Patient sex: M
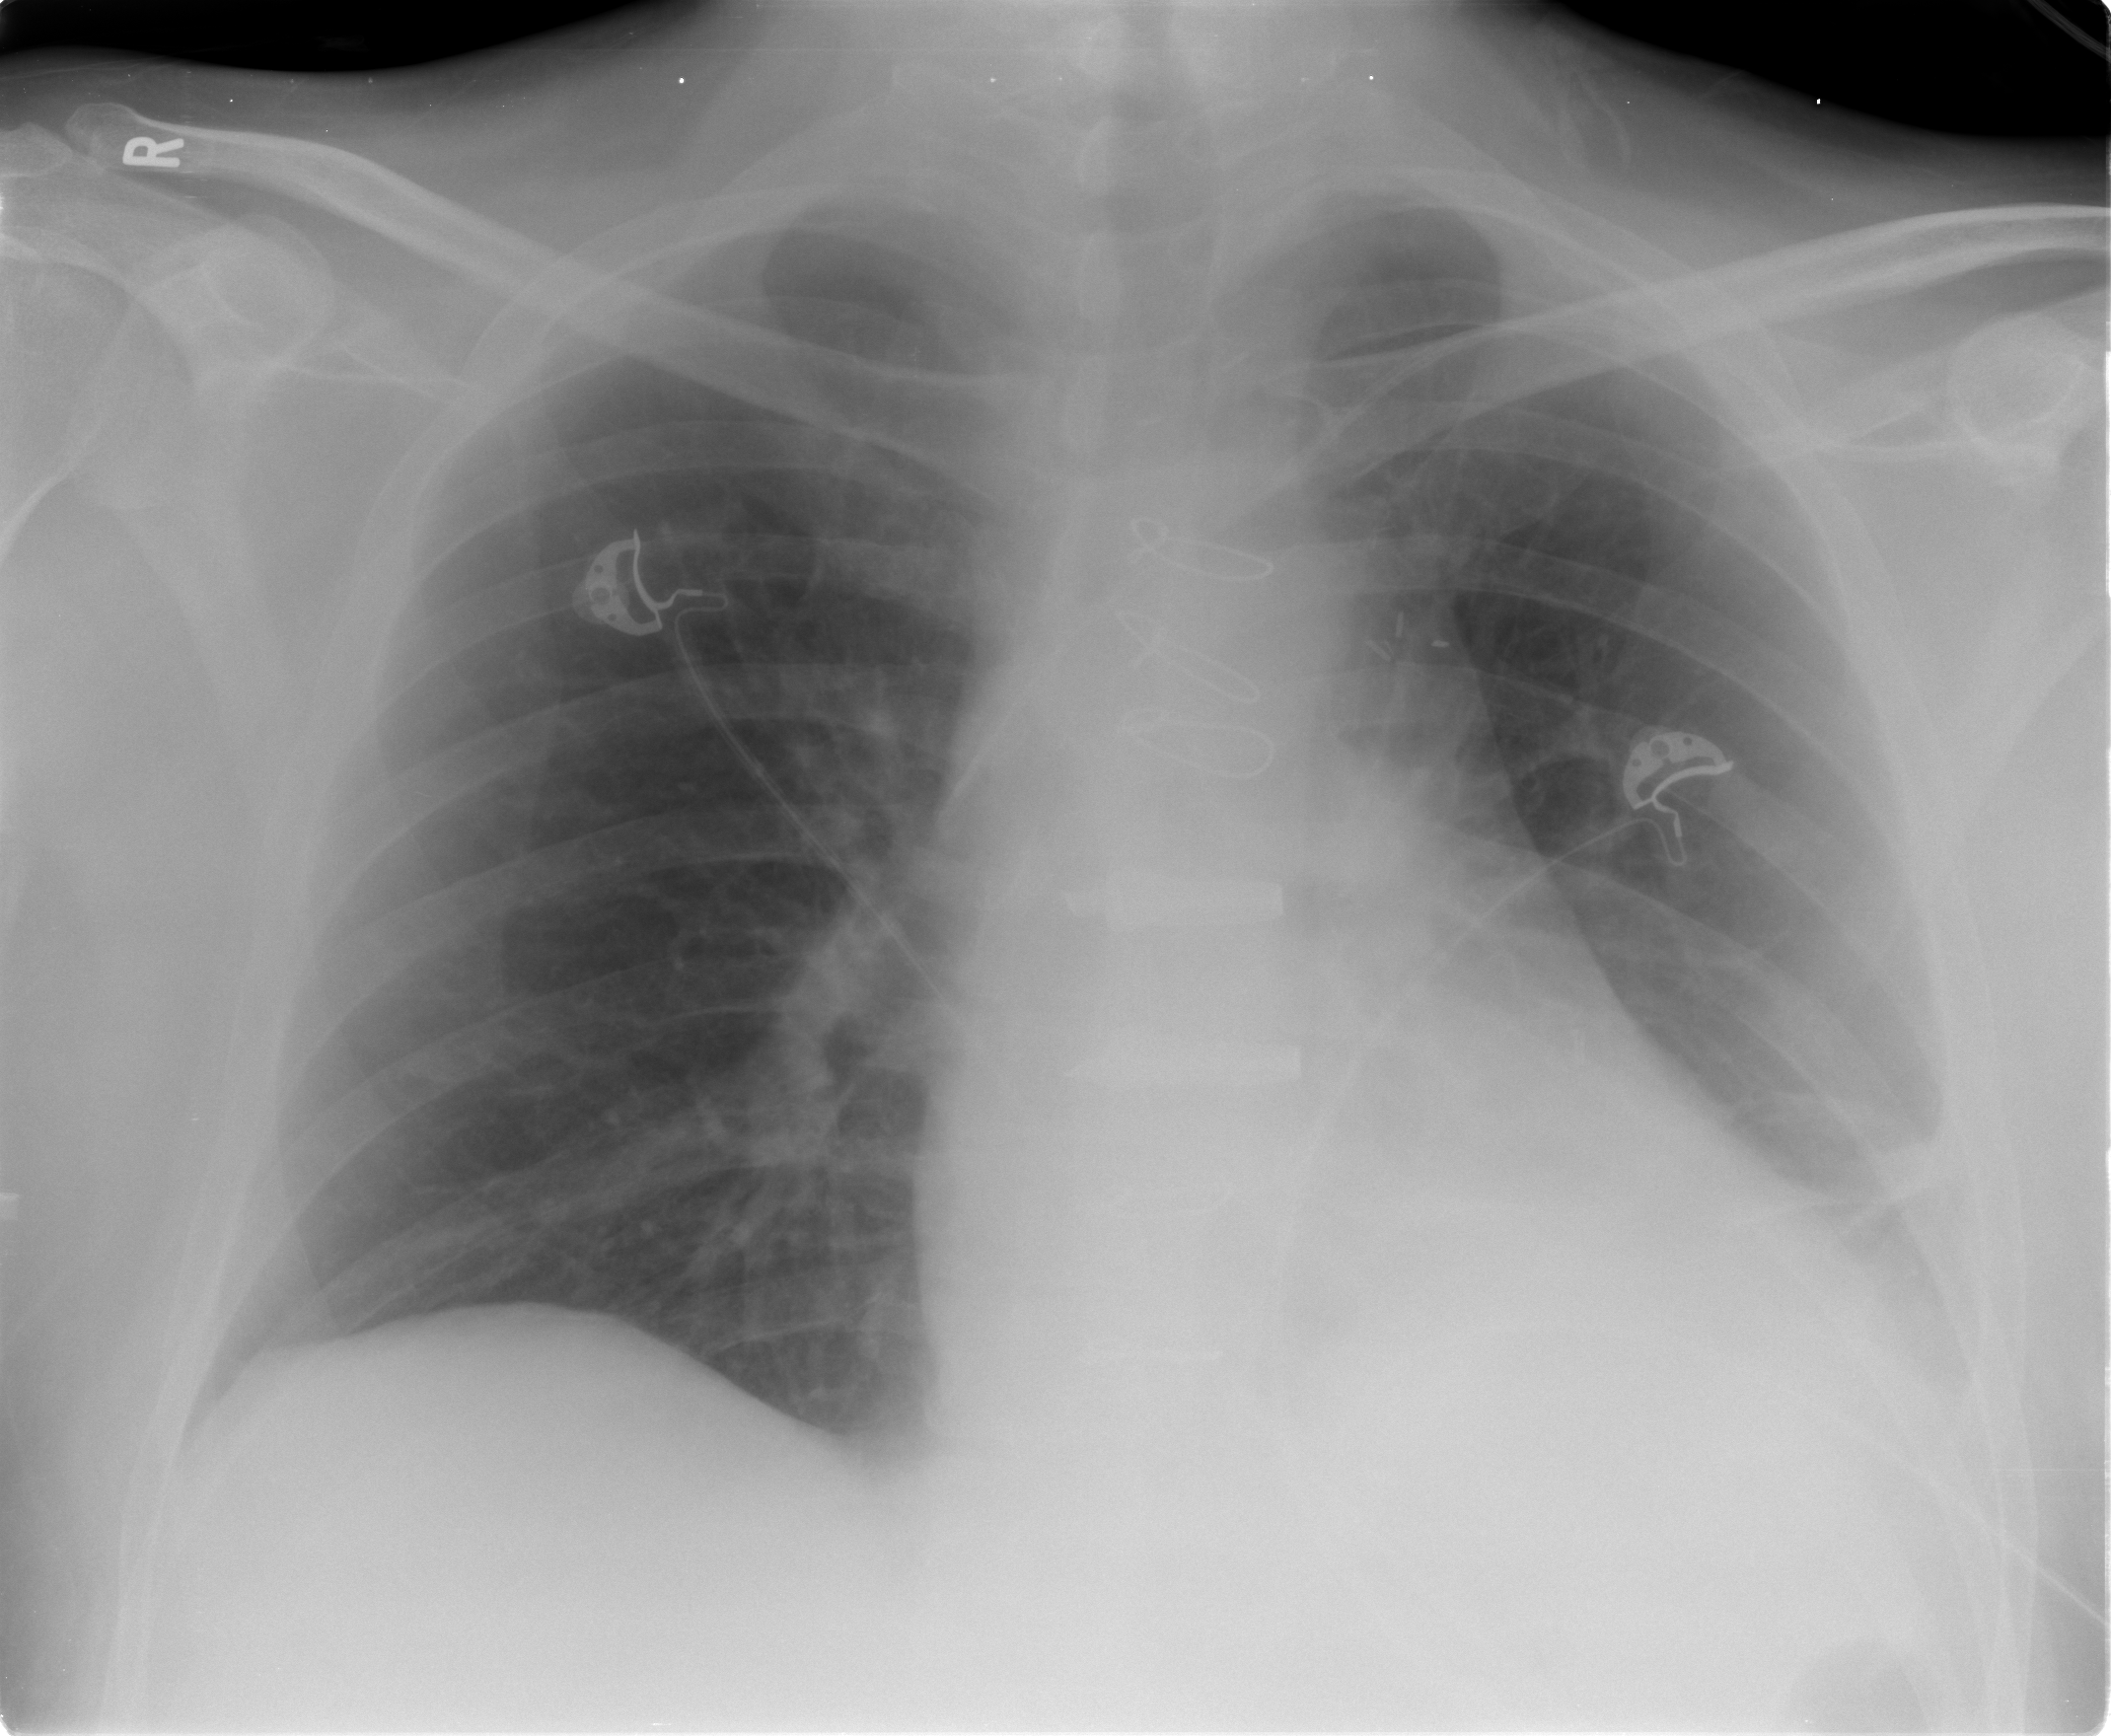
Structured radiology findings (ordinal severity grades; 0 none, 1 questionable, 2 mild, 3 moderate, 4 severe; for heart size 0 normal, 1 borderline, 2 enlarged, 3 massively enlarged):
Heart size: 2
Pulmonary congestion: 1
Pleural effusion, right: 1
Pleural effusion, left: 1
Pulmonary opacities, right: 0
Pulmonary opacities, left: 0
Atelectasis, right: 0
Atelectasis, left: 1